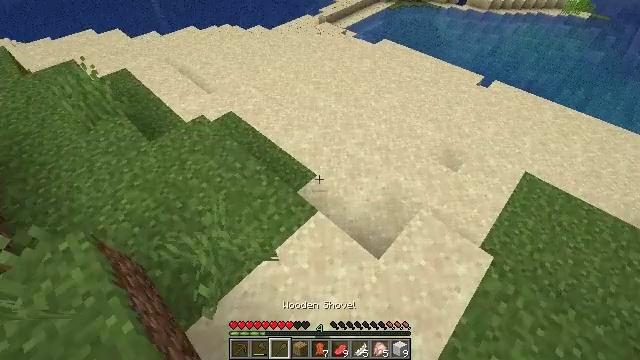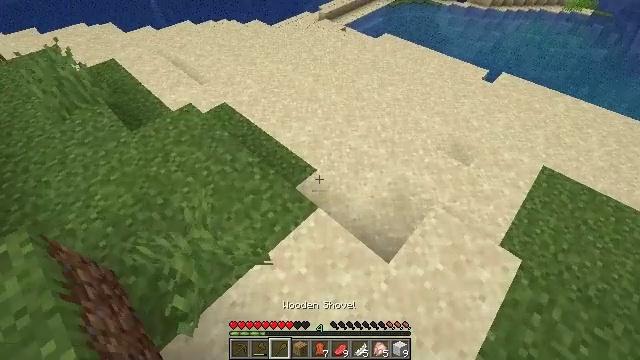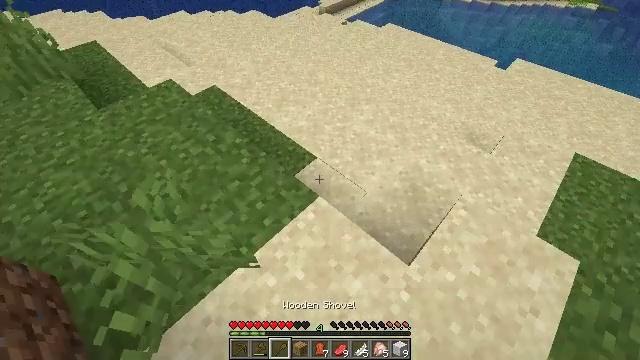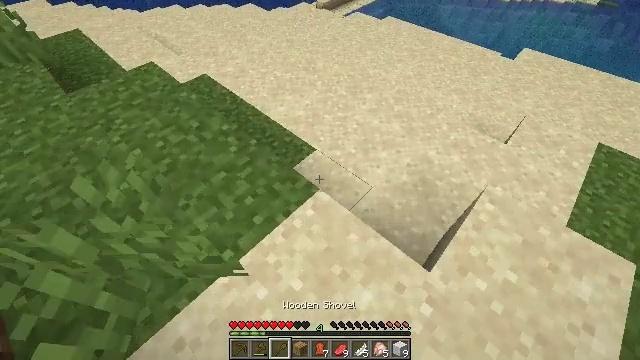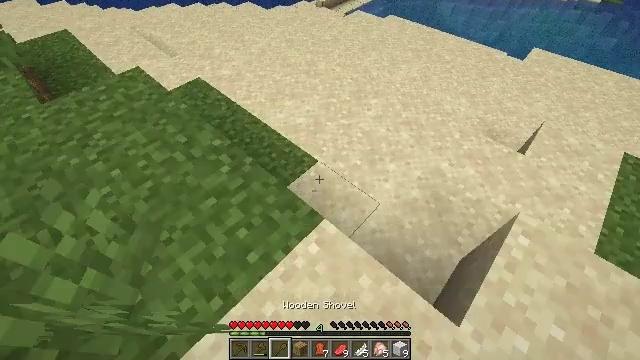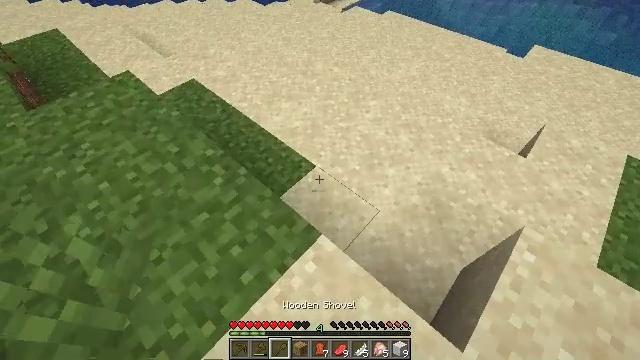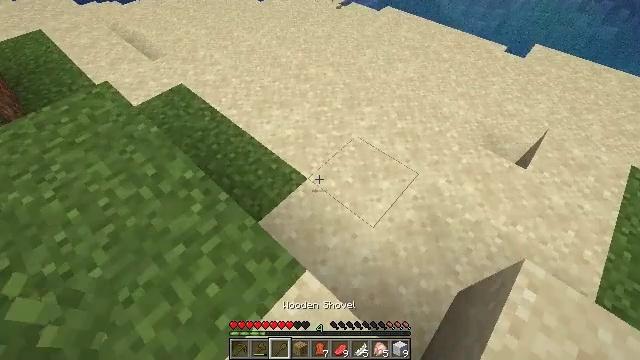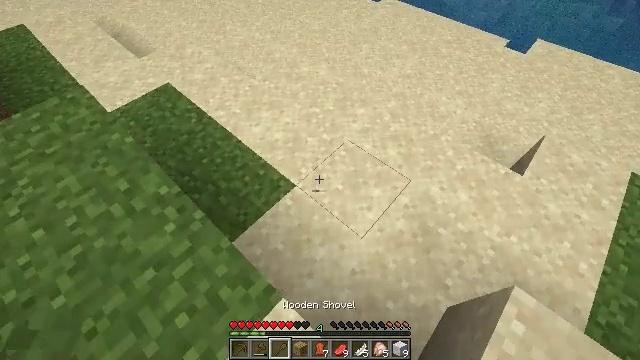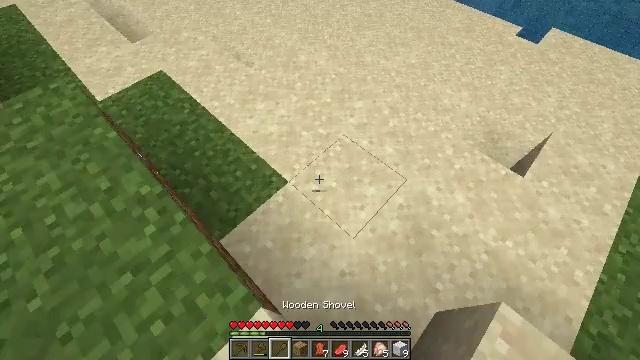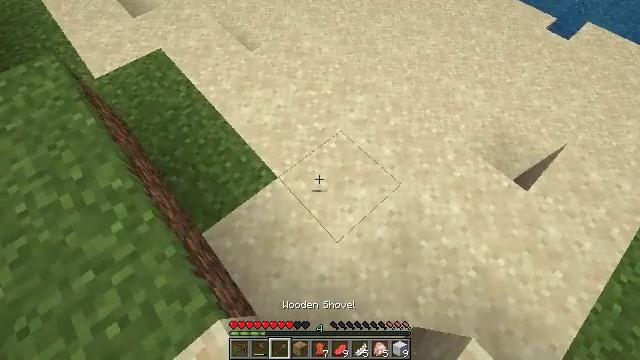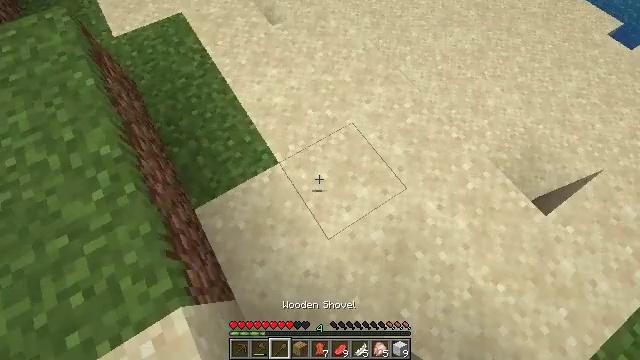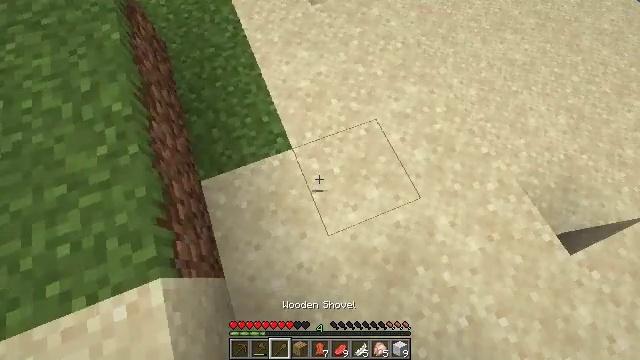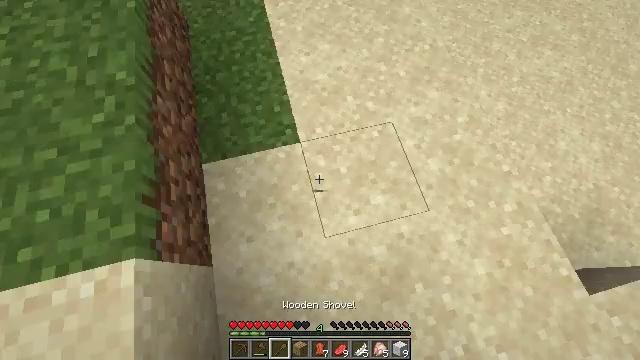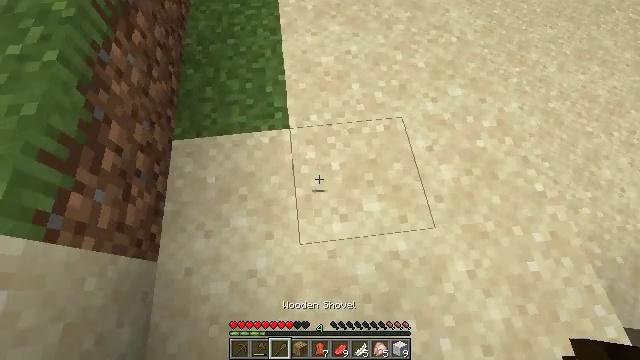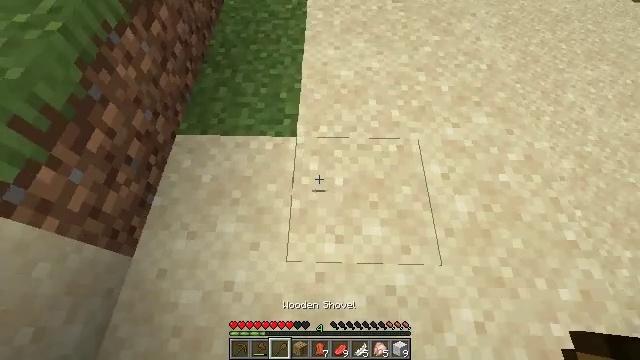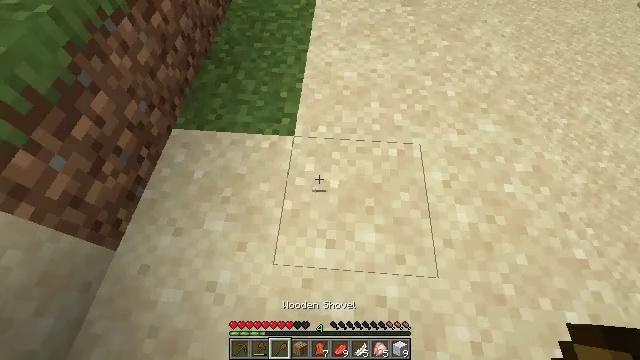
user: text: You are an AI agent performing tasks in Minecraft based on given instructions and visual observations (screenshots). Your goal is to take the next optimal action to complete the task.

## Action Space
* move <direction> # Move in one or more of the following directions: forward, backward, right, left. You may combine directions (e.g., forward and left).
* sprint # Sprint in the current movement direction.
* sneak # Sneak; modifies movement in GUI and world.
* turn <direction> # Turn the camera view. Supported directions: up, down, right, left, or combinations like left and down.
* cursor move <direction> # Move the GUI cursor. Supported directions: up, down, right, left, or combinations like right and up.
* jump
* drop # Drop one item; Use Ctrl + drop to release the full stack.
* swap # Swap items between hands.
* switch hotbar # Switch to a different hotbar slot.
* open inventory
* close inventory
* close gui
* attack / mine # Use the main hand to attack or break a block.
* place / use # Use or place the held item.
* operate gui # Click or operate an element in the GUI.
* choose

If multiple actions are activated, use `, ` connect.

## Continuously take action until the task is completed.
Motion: motion action
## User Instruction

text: Dig up some sand.
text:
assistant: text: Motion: move forward, switch to hotbar 3
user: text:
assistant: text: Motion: move forward
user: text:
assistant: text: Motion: move forward
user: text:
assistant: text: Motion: move forward
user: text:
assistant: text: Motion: move forward and move right
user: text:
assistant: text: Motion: move forward and move right
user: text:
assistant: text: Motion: move forward and move right, turn down
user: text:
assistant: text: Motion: move forward and move right, turn left and down
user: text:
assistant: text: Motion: move forward and move right, turn left and down
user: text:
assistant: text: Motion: move forward and move right, turn left and down
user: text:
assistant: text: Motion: move right, turn left and down
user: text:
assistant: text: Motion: move right, turn left
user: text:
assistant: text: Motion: move right, turn left and up
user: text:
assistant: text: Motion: move right, turn left and up
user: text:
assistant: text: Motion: turn left and up
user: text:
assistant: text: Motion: turn left, attack / mine
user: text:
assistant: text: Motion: attack / mine
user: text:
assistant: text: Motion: attack / mine
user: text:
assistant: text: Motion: attack / mine
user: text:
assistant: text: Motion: attack / mine
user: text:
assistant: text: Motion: attack / mine
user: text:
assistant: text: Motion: attack / mine
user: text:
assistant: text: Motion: turn down, attack / mine
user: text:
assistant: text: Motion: turn left and down, attack / mine
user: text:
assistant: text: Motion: turn left and down, attack / mine
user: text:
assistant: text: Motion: attack / mine
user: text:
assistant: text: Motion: attack / mine
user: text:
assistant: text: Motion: attack / mine
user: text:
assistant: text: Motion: attack / mine
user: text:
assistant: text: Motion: attack / mine